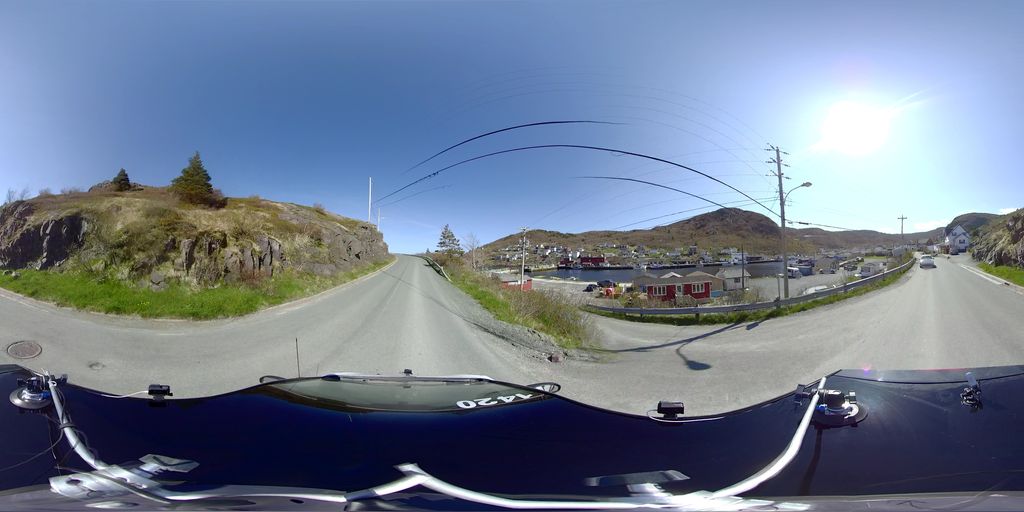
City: st_johns